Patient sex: M
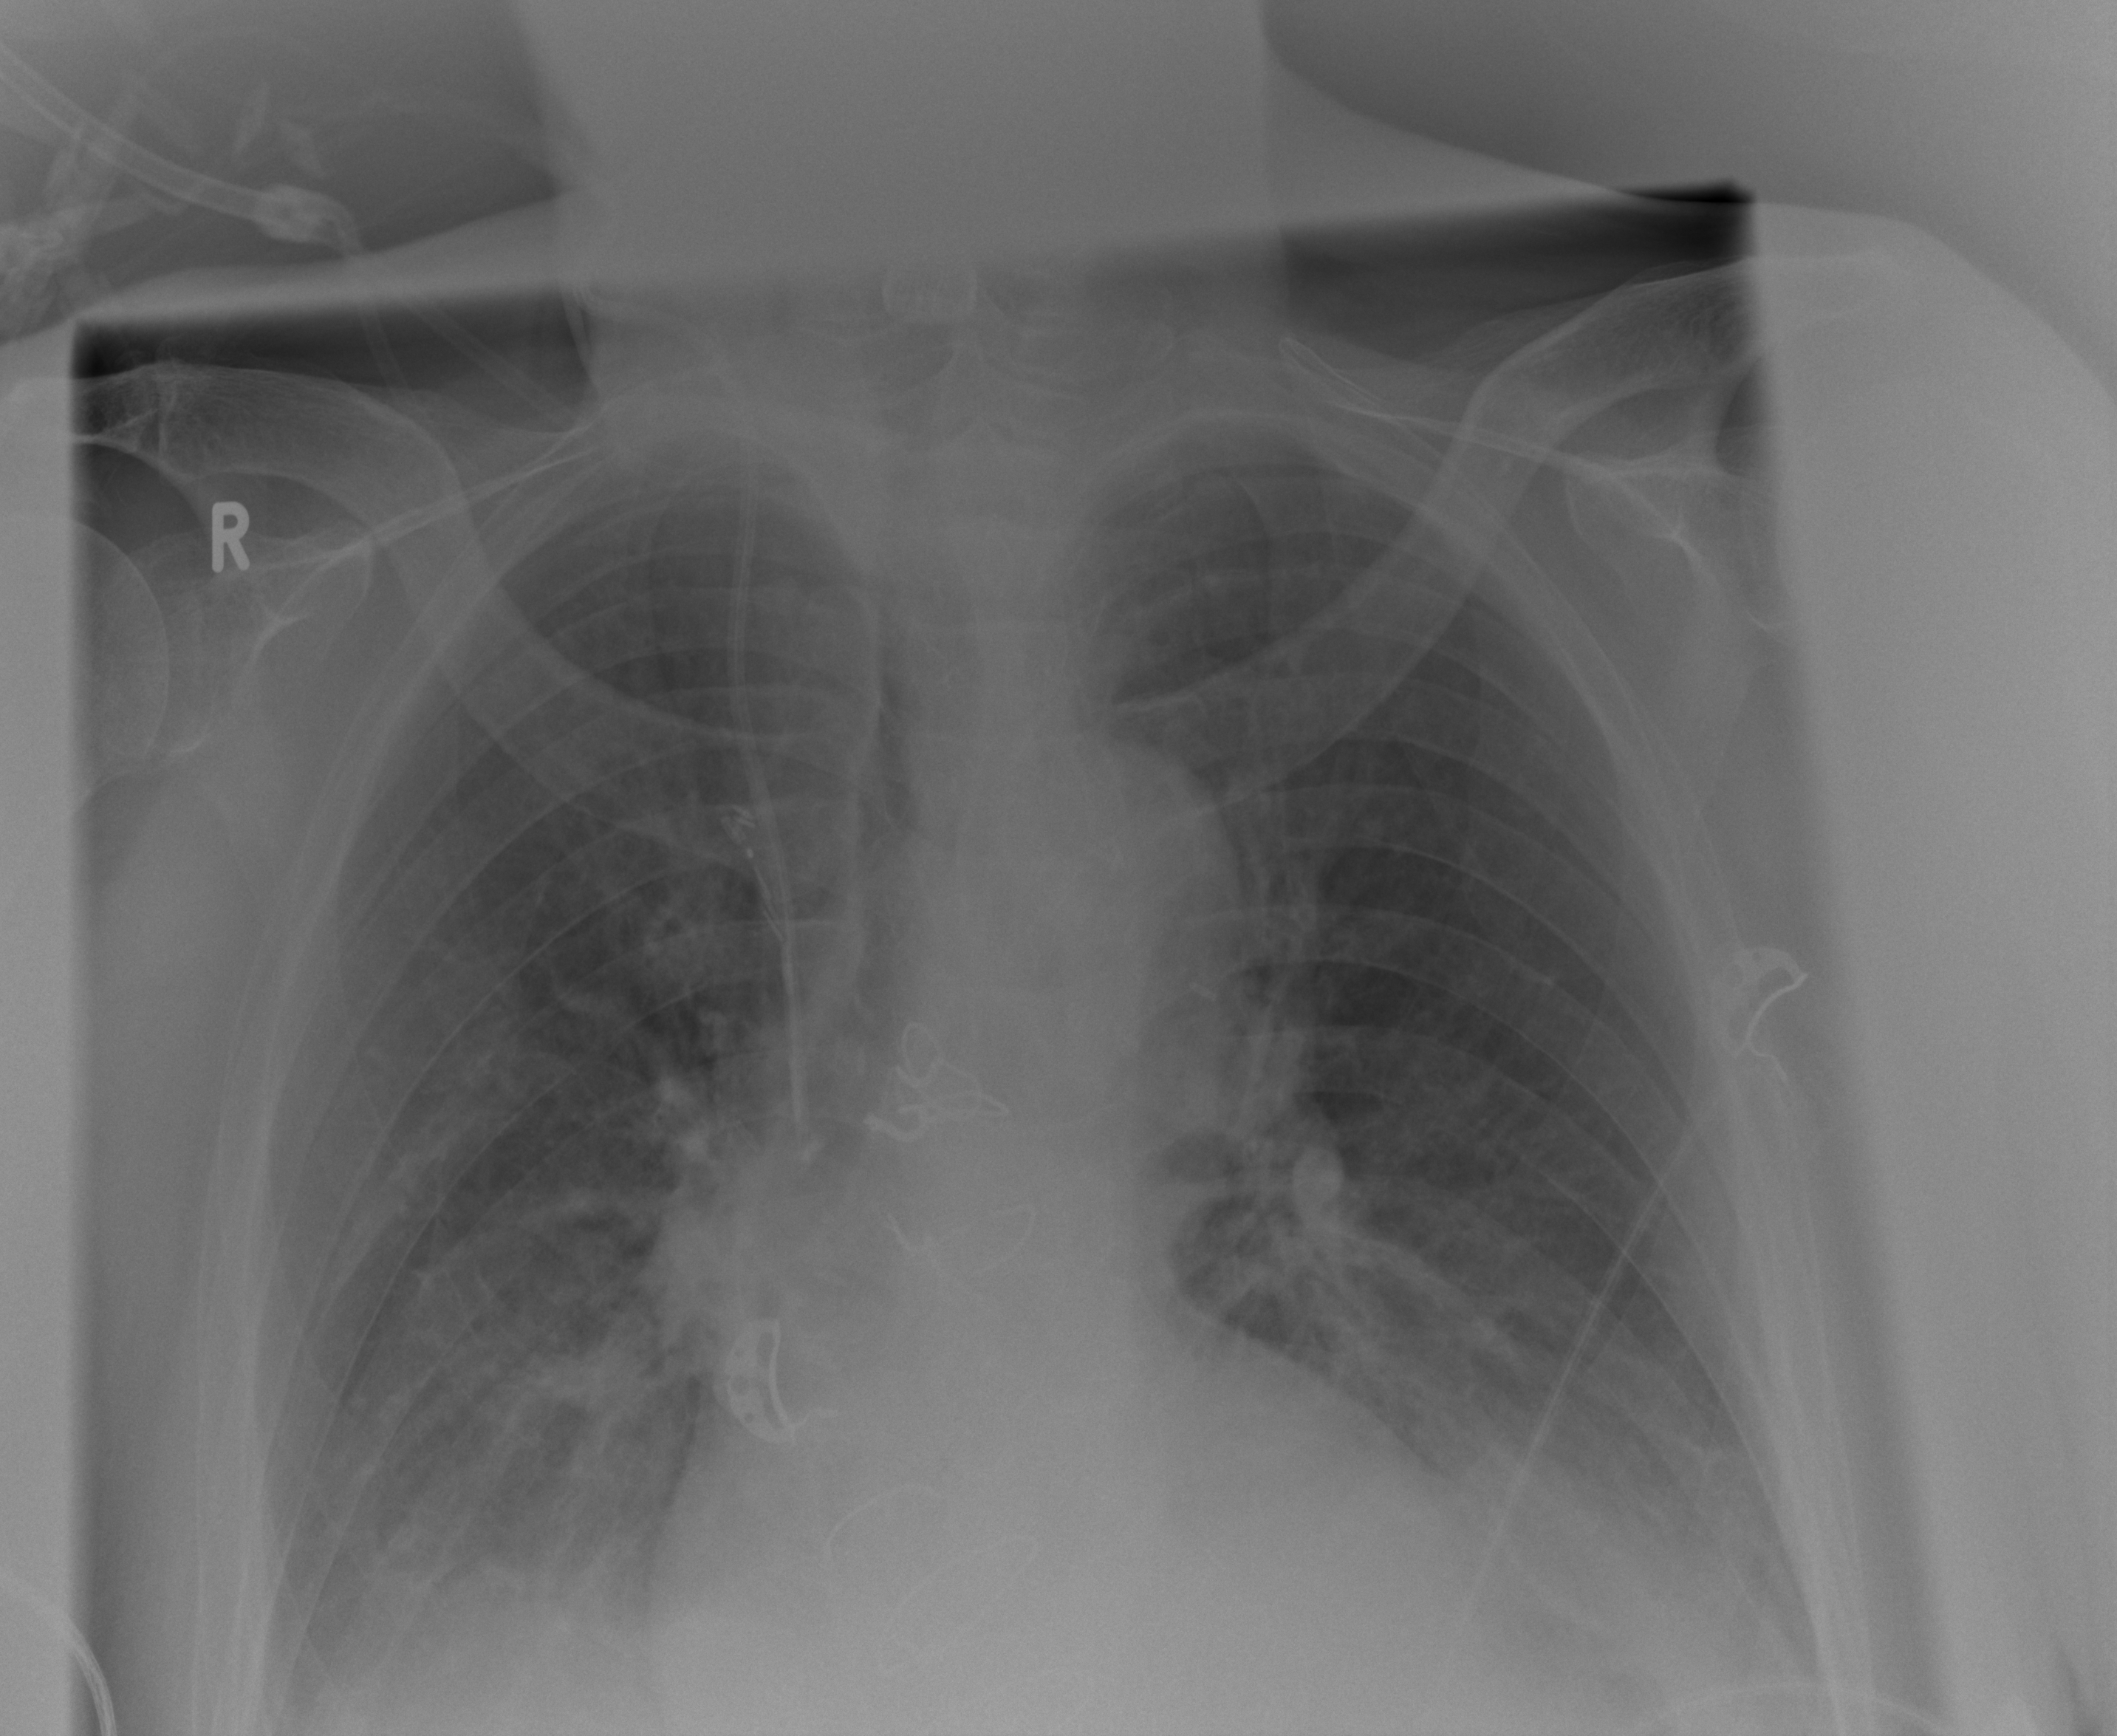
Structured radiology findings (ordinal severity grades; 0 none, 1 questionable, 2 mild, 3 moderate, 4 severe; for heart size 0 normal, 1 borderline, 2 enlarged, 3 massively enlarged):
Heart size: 1
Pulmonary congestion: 0
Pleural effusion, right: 2
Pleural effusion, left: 2
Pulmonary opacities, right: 2
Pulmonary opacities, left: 2
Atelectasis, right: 2
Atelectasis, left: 2